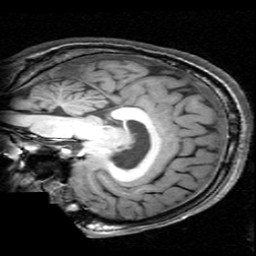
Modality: T1w
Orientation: sagittal
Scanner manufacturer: ge
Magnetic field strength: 3 T
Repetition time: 0.009036 s
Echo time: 0.00184 s